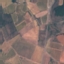
Land use / land cover: PermanentCrop